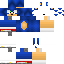
A male human skin with medium skin, wearing brown long hair dressed in a blue hoodie and blue pants, featuring a closed mouth.